Question: I am a beginner in Imagemagick / Imagick, so please bear with me. My issue looks rather simple, but I could not find a solution, or any help anywhere. Please take a look at the image below - I am trying to create an image, by specifying all four corners coordinates in pixels.
I looked at but that function is too complicated for me, sometimes takes a while to be executed, and when it works - the results are very unpredictable (image rotation is wrong, there are parts of the image removed or misplaced, etc.) So if anyhow possible, I would not like to have to use Affine distortion.
Of course, if it is not possible to just specify each corner coordinates, a help in which direction I should be going is greatly appreciated. I would like to use Imagick, but if this is maybe better to do with GD or similar, I am open for that.

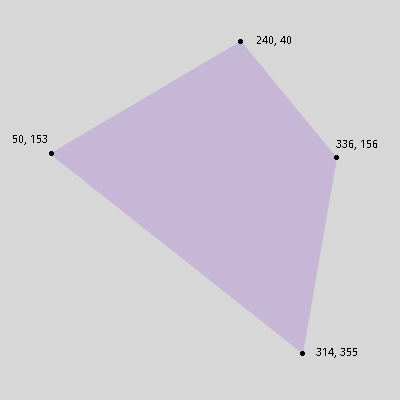
Answer: Without seeing source images, and what the expected result would be, I would assume you are attempting Perspective distortion. Meaning you want to take an image, and transform the MBR coordinates to a predefined set of points.
If I'm given a 400x400 checkerboard image, and want to distort it to the points listed above, the following ImageMagick command would work.
'''
convert -size 400x400 pattern:checkerboard -virtual-pixel transparent -mattecolor transparent -distort Perspective '0,0 50,153 400,0 240,40 0,400 315,355 400,400 336,156' distorted_checkerboard.png
'''
<URL>
The '-distort Perspective '... point matrix ...'' reads as the following
'''
Origin Point => Finial Point
0, 0 => 50,153 (top left)
400, 0 => 240, 40 (top right)
0,400 => 315,255 (bottom left)
400,400 => 336,155 (bottom right)
'''